Question: I recently come across 'AssemblyNeutral' attribute of ASP.net vnext.
If I have to be specific then you will find that attribute usage in Logging respository. <URL>
There are many other repository but this is simple one.
Now as per many blog if we use 'AssemblyNeutral' attribute then that interface or type not tied with assembly so we can defined same interface with 'AssemblyNeutral' attribute in some other framework that want same contract.
So create example I have created my own small logger library in ASP.net vnext class library project but It gives me type cast error.
'''
namespace MyLogger
{
#if ASPNET50 || ASPNETCORE50
[Microsoft.Framework.Runtime.AssemblyNeutral]
#endif
public interface ILogger
{
void Write(LogLevel logLevel, int eventId, object state, Exception exception, Func<object, Exception, string> formatter);
bool IsEnabled(LogLevel logLevel);
IDisposable BeginScope(object state);
}
#if ASPNET50 || ASPNETCORE50
[Microsoft.Framework.Runtime.AssemblyNeutral]
#endif
public interface ILoggerFactory
{
ILogger Create(string name);
void AddProvider(ILoggerProvider provider);
}
#if ASPNET50 || ASPNETCORE50
[Microsoft.Framework.Runtime.AssemblyNeutral]
#endif
public interface ILoggerProvider
{
ILogger Create(string name);
}
#if ASPNET50 || ASPNETCORE50
[Microsoft.Framework.Runtime.AssemblyNeutral]
#endif
public enum LogLevel
{
Verbose = 1,
Information = 2,
Warning = 3,
Error = 4,
Critical = 5,
}
public class MyLogger : ILogger
{
public IDisposable BeginScope(object state)
{
return null;
}
public bool IsEnabled(LogLevel logLevel)
{
return true;
}
public void Write(LogLevel logLevel, int eventId, object state, Exception exception, Func<object, Exception, string> formatter)
{
System.IO.File.AppendAllText("C:\Testlog.txt", "This is test log" + System.Environment.NewLine);
}
}
public class MyLoggerProvider : ILoggerProvider
{
private readonly Func<string, LogLevel, bool> _filter;
public MyLoggerProvider(Func<string, LogLevel, bool> filter)
{
_filter = filter;
}
public ILogger Create(string name)
{
return new MyLogger();
}
}
public static class MyLoggerExtentions
{
public static ILoggerFactory AddMyLogger(this ILoggerFactory factory, Func<string, LogLevel, bool> filter)
{
factory.AddProvider(new MyLoggerProvider(filter));
return factory;
}
}
}
'''
Now I am trying to use in SampleApp ( Logging Repository SampleApp). You can see that it gives me Cast Error. Why so ?

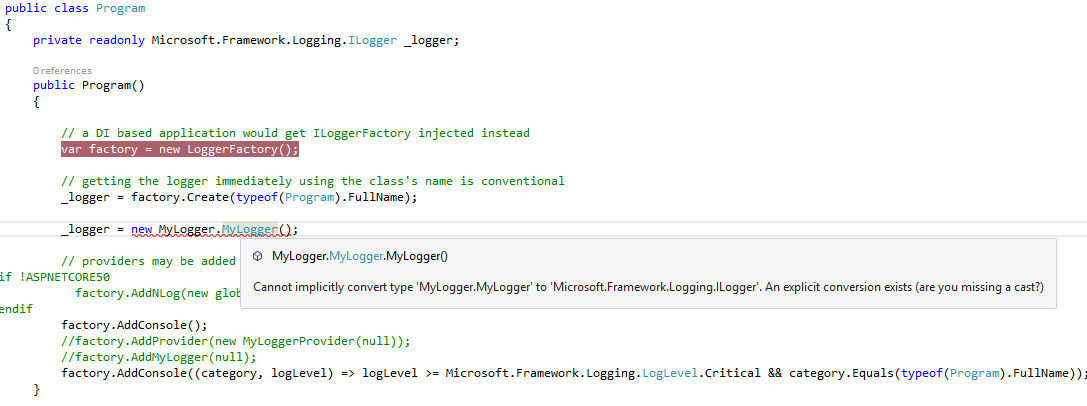
Answer: I am partially agree with Visual Studio 2015 Preview IDE does not support AssemlbyNeutral attribute but Problem is somewhere else.
Actually when we defining Interface or Type again in custom assembly and if we want it support AssemblyNeutral then it must have same namespace as original interface.
In my sample I have done it wrong by putting interface in New Namespace.
I have updated the code and then I build in Visual Studio 2015 Preview It compile and even execute correctly.
So main thing to remember is "Put Assembly Neutral Interface and types in same namespace as it resides for original assembly".
Following is updated code.
'''
namespace Microsoft.Framework.Logging
{
#if ASPNET50 || ASPNETCORE50
[Microsoft.Framework.Runtime.AssemblyNeutral]
#endif
public interface ILogger
{
void Write(LogLevel logLevel, int eventId, object state, Exception exception, Func<object, Exception, string> formatter);
bool IsEnabled(LogLevel logLevel);
IDisposable BeginScope(object state);
}
#if ASPNET50 || ASPNETCORE50
[Microsoft.Framework.Runtime.AssemblyNeutral]
#endif
public interface ILoggerFactory
{
ILogger Create(string name);
void AddProvider(ILoggerProvider provider);
}
#if ASPNET50 || ASPNETCORE50
[Microsoft.Framework.Runtime.AssemblyNeutral]
#endif
public interface ILoggerProvider
{
ILogger Create(string name);
}
#if ASPNET50 || ASPNETCORE50
[Microsoft.Framework.Runtime.AssemblyNeutral]
#endif
public enum LogLevel
{
Verbose = 1,
Information = 2,
Warning = 3,
Error = 4,
Critical = 5,
}
}
namespace MyLogger
{
public class MyLogger : ILogger
{
public IDisposable BeginScope(object state)
{
return null;
}
public bool IsEnabled(LogLevel logLevel)
{
return true;
}
public void Write(LogLevel logLevel, int eventId, object state, Exception exception, Func<object, Exception, string> formatter)
{
System.IO.File.AppendAllText("C:\Testlog.txt", "This is test log" + System.Environment.NewLine);
}
}
public class MyLoggerProvider : ILoggerProvider
{
private readonly Func<string, LogLevel, bool> _filter;
public MyLoggerProvider(Func<string, LogLevel, bool> filter)
{
_filter = filter;
}
public ILogger Create(string name)
{
return new MyLogger();
}
}
public static class MyLoggerExtentions
{
public static ILoggerFactory AddMyLogger(this ILoggerFactory factory, Func<string, LogLevel, bool> filter)
{
factory.AddProvider(new MyLoggerProvider(filter));
return factory;
}
}
}
'''